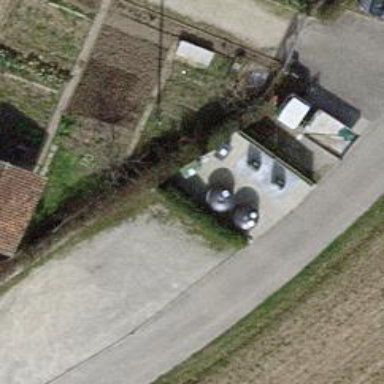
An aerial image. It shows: Recycling container for recycling.